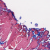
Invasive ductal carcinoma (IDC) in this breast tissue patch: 0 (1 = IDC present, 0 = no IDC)